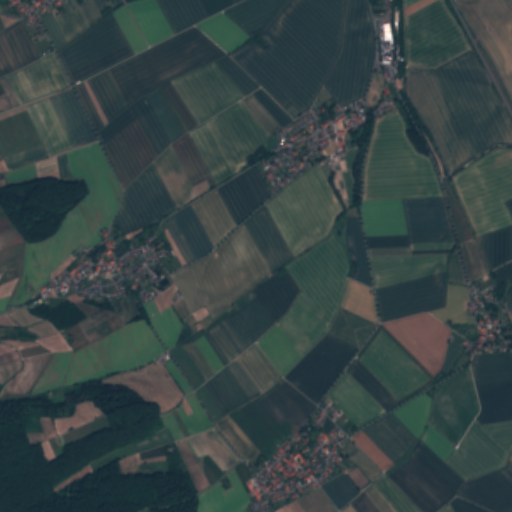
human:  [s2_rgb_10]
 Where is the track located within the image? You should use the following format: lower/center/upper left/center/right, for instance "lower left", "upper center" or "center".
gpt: There is no track in the image.